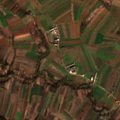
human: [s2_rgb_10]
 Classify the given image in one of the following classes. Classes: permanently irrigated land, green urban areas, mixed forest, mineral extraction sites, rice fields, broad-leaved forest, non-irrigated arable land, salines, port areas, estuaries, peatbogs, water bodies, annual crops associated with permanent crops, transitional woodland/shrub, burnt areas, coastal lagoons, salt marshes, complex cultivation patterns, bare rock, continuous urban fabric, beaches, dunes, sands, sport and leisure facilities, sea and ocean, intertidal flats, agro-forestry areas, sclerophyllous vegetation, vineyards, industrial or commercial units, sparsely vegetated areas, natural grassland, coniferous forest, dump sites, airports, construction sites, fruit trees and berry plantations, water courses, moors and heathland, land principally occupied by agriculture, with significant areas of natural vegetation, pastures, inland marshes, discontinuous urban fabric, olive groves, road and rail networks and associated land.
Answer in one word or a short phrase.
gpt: non-irrigated arable land, complex cultivation patterns, land principally occupied by agriculture, with significant areas of natural vegetation